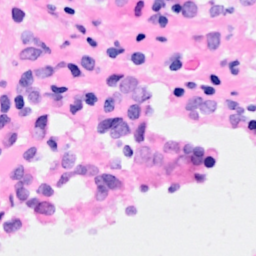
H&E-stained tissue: Breast